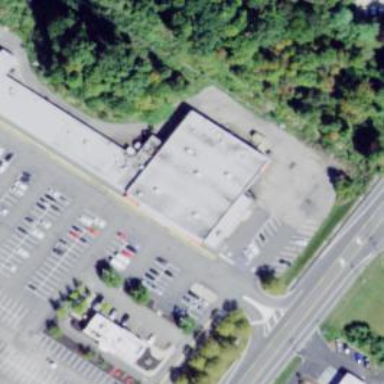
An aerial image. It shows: Retail building.